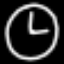
Label: clock